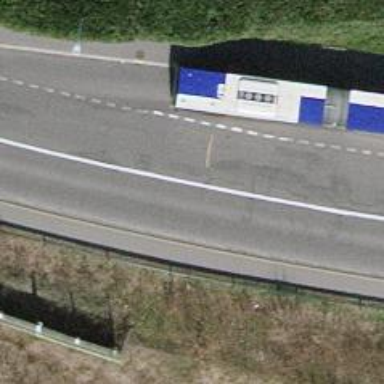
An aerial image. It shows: Bus stop with stop position for public transport.